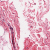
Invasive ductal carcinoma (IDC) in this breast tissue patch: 0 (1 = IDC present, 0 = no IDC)